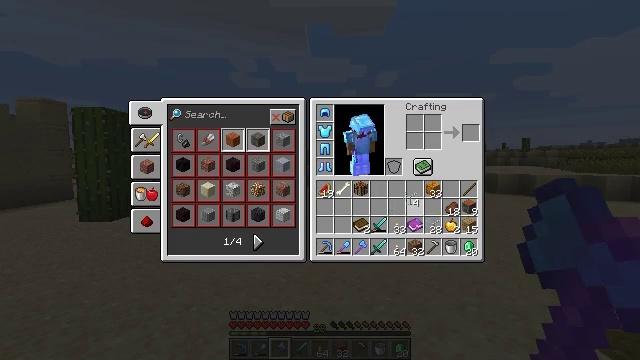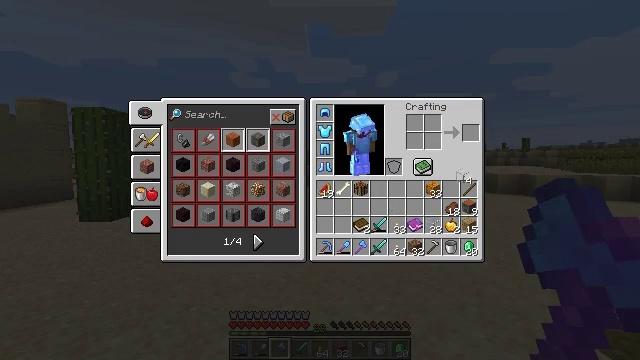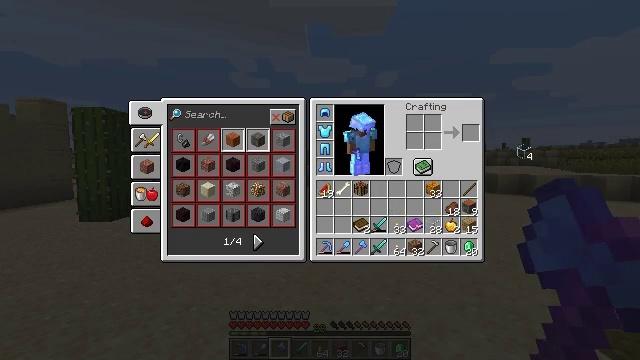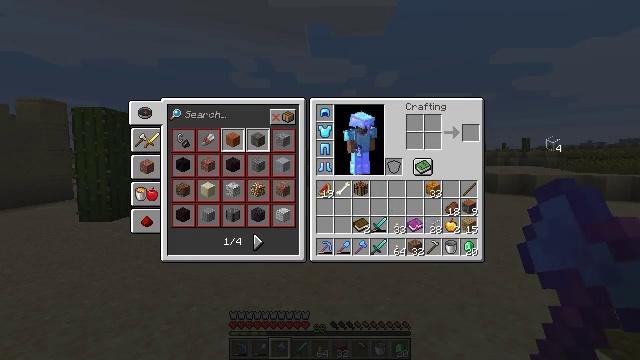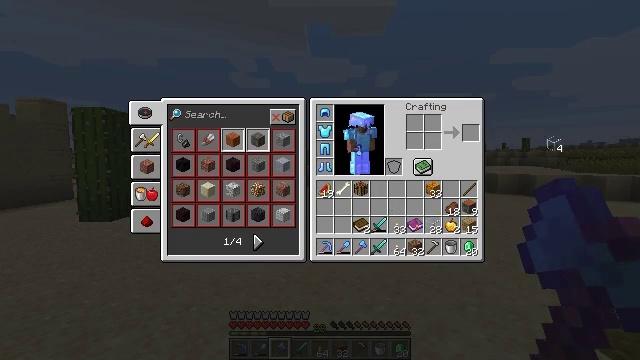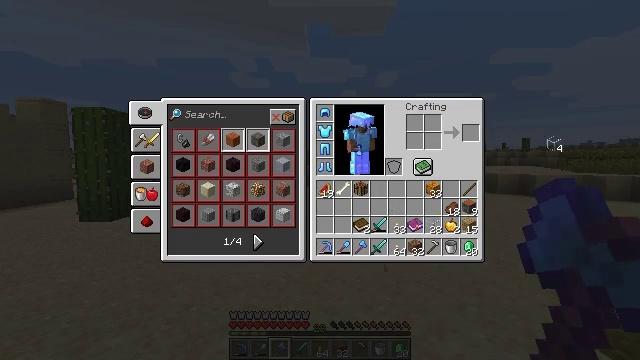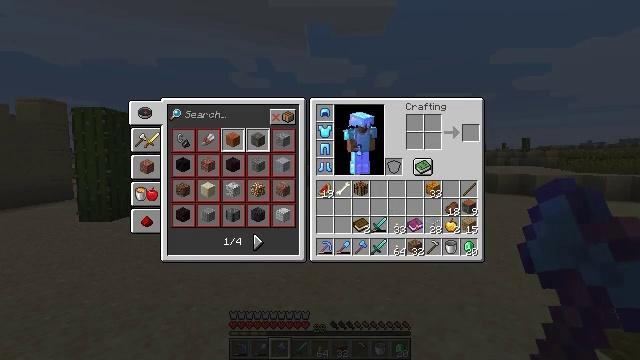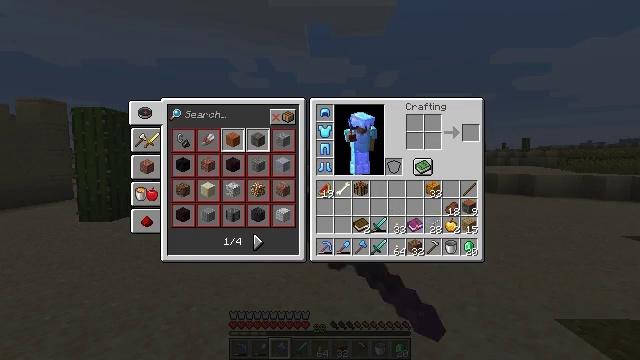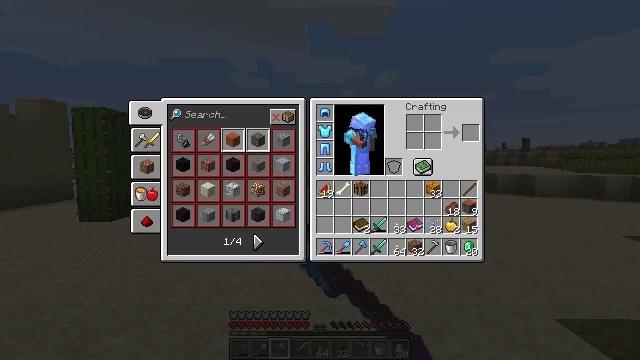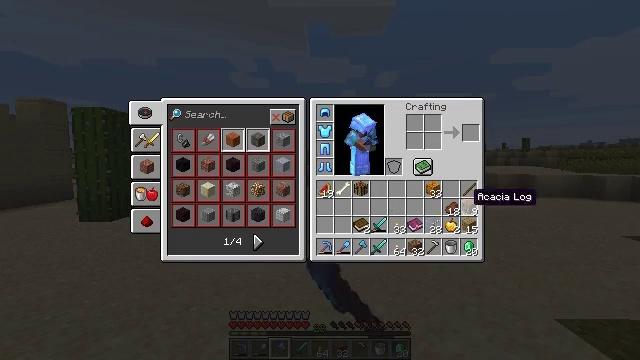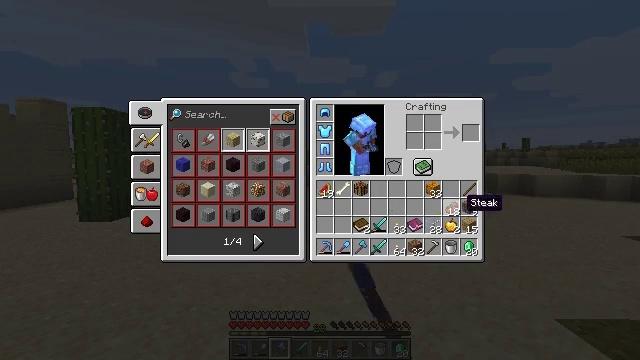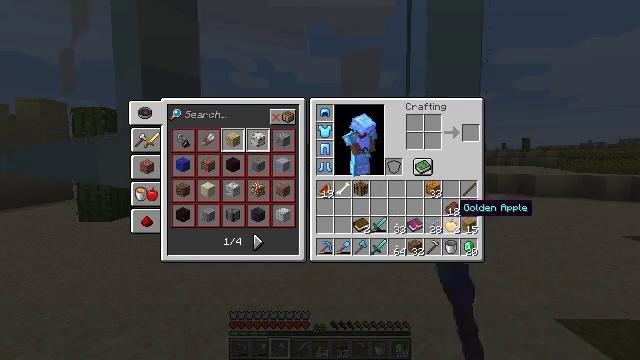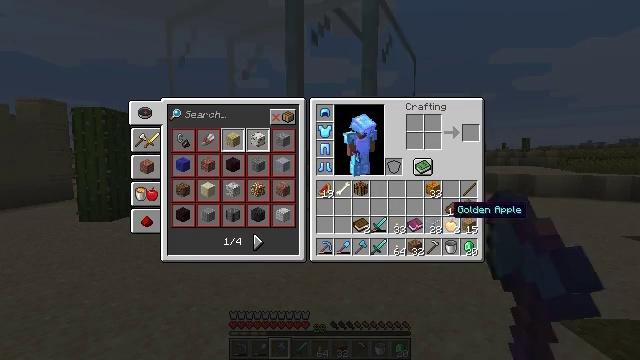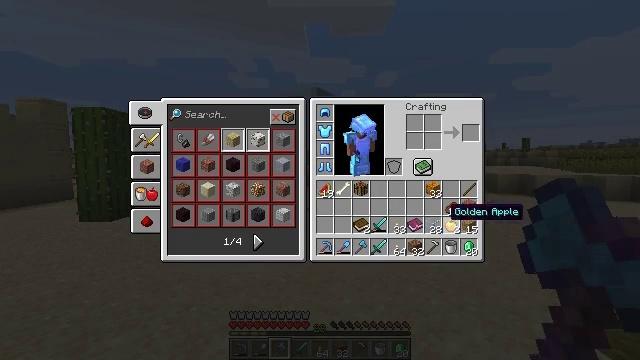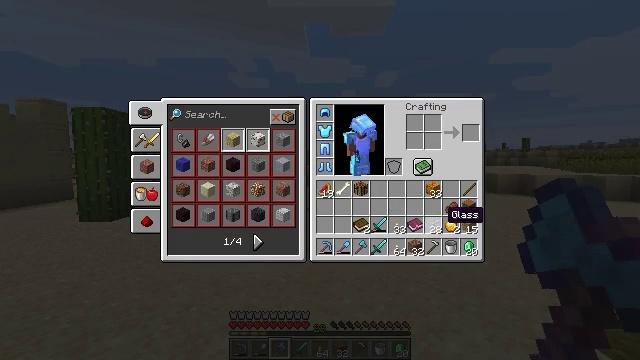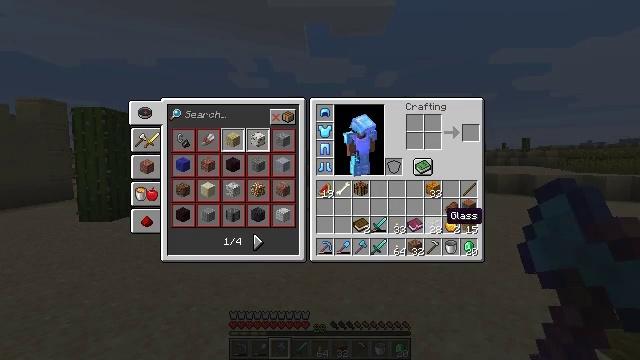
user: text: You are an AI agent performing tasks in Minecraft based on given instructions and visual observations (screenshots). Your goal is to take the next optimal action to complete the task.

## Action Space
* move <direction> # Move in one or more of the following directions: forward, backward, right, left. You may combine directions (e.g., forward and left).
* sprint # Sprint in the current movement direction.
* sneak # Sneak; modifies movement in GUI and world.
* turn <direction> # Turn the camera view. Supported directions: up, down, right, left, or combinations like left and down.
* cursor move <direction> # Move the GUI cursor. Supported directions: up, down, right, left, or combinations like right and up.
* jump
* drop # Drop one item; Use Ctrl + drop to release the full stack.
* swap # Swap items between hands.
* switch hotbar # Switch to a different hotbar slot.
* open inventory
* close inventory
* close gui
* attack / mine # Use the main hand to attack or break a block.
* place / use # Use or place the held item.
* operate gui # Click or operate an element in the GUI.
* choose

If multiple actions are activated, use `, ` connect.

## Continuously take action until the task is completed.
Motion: motion action
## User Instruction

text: Remove a glass block from the inventory.
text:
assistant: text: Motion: cursor move right and up
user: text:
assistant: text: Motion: cursor move right and up
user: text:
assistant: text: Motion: cursor move right and up
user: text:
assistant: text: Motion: operate gui
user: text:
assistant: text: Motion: operate gui
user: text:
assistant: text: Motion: cursor move left and down
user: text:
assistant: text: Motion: cursor move left and down
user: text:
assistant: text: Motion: cursor move left and down
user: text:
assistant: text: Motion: cursor move left and down
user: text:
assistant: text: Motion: cursor move left
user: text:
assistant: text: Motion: cursor move left
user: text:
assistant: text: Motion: no_op
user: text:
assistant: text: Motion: no_op
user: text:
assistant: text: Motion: no_op
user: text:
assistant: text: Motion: no_op
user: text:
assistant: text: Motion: operate gui
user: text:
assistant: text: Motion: operate gui
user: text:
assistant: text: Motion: cursor move right and up
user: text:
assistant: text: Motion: cursor move right and up
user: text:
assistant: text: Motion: cursor move right and up
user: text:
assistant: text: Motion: operate gui
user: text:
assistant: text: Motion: operate gui
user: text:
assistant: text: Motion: operate gui
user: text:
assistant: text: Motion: cursor move left and down
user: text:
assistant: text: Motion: cursor move left and down
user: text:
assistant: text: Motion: cursor move left and down
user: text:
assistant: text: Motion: cursor move left
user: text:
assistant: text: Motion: no_op
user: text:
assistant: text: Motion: no_op